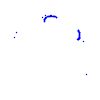
Particle: kaon